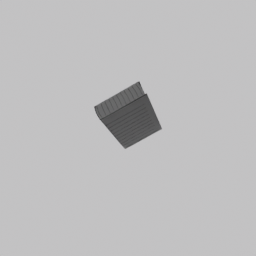
Label: tools